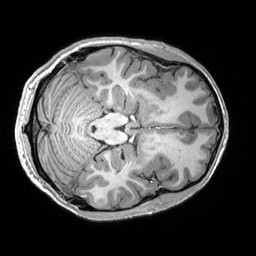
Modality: T1w
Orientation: axial
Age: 26
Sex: male
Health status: healthy
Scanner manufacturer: siemens
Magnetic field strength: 3 T
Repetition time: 2.53 s
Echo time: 0.00288 s